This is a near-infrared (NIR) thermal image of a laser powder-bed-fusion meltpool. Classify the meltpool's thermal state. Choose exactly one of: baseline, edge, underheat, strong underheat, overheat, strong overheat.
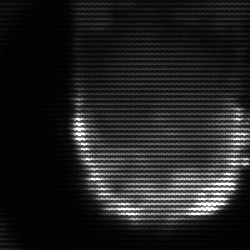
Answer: baseline